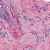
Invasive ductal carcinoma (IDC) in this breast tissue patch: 1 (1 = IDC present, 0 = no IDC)